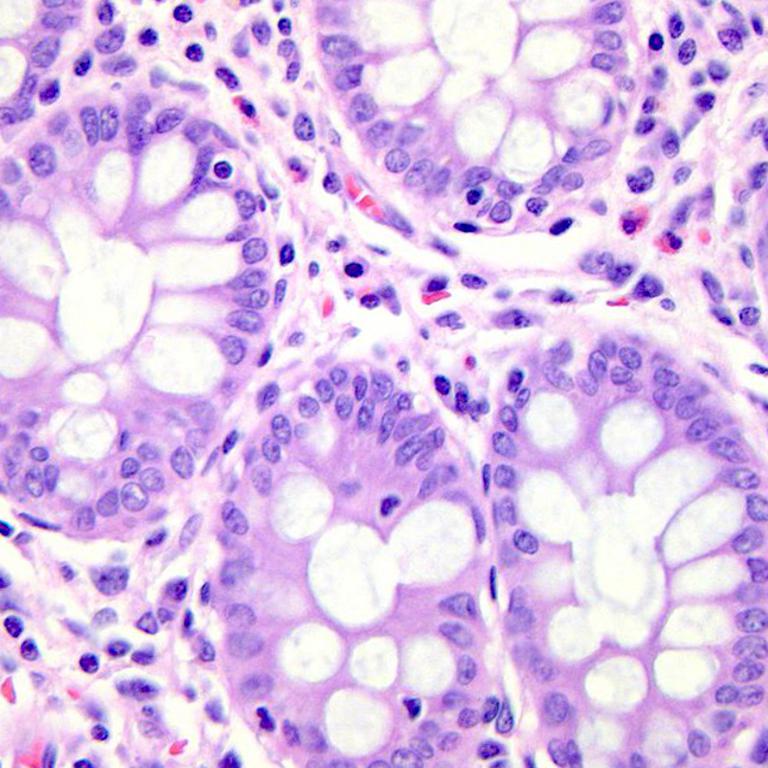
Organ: colon
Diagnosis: benign